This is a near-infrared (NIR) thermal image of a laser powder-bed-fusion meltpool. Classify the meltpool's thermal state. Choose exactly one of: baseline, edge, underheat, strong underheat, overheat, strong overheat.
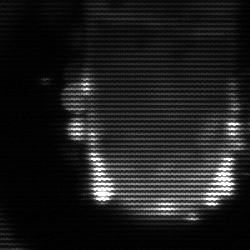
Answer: baseline